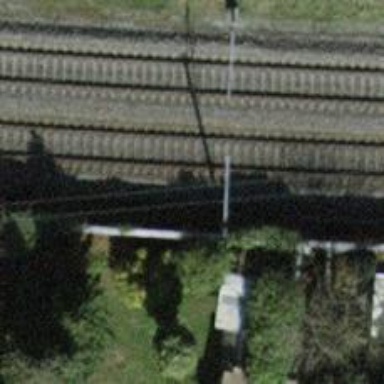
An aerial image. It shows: Single railway track with electrified contact line.